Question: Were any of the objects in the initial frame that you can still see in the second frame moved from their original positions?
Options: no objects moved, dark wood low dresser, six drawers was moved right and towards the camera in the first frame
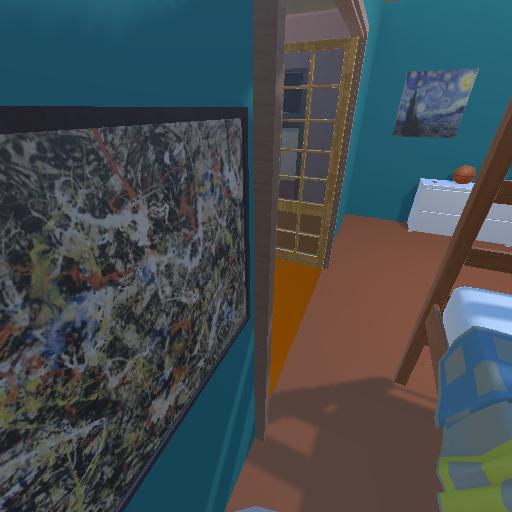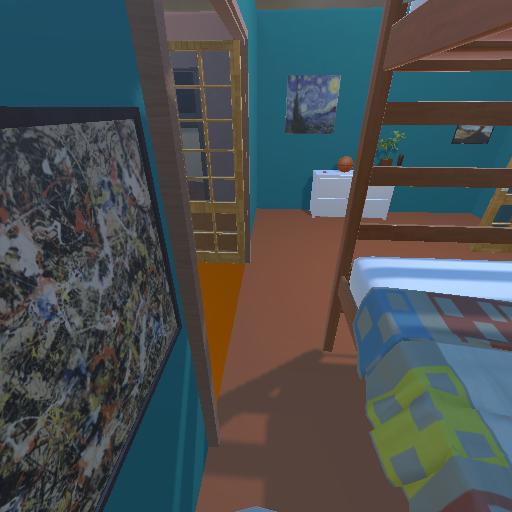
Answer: no objects moved